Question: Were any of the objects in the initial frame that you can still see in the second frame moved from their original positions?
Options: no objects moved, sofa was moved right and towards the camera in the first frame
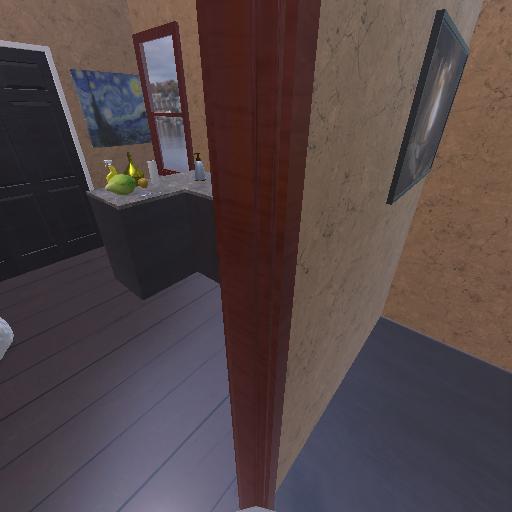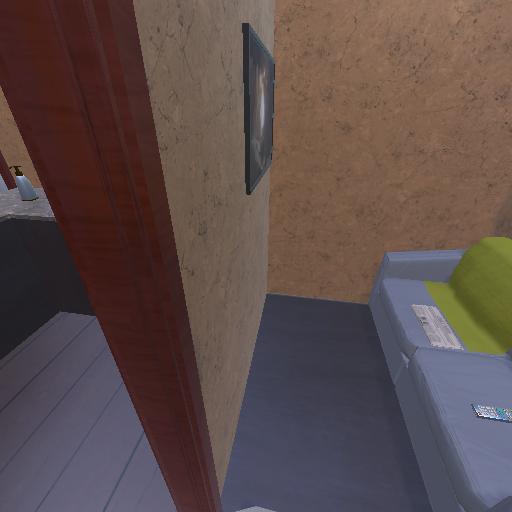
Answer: no objects moved